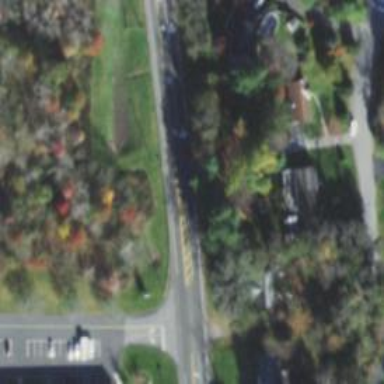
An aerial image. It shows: Secondary road.